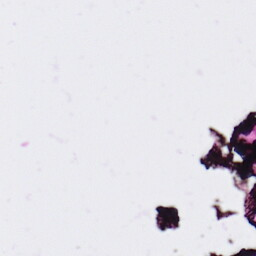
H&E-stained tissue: Ovarian